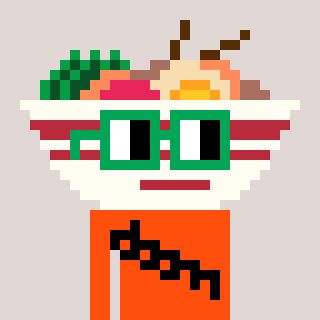
a pixel art character with square green glasses, a noodles-shaped head and a orange-colored body on a warm background